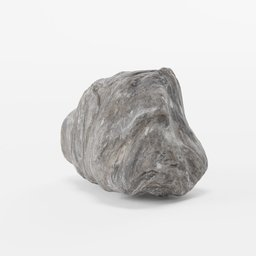
Label: nature